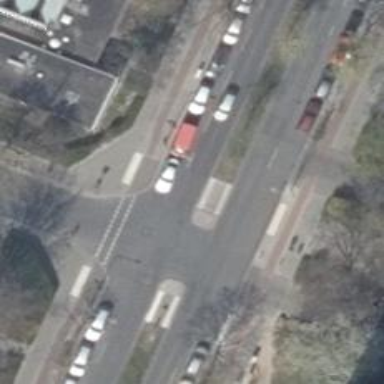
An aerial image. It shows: Uncontrolled footway crossing with pedestrian island.